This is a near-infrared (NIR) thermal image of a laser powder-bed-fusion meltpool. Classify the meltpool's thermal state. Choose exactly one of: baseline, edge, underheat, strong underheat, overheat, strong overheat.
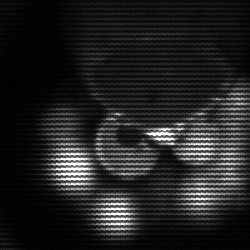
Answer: edge